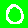
Digit: 0